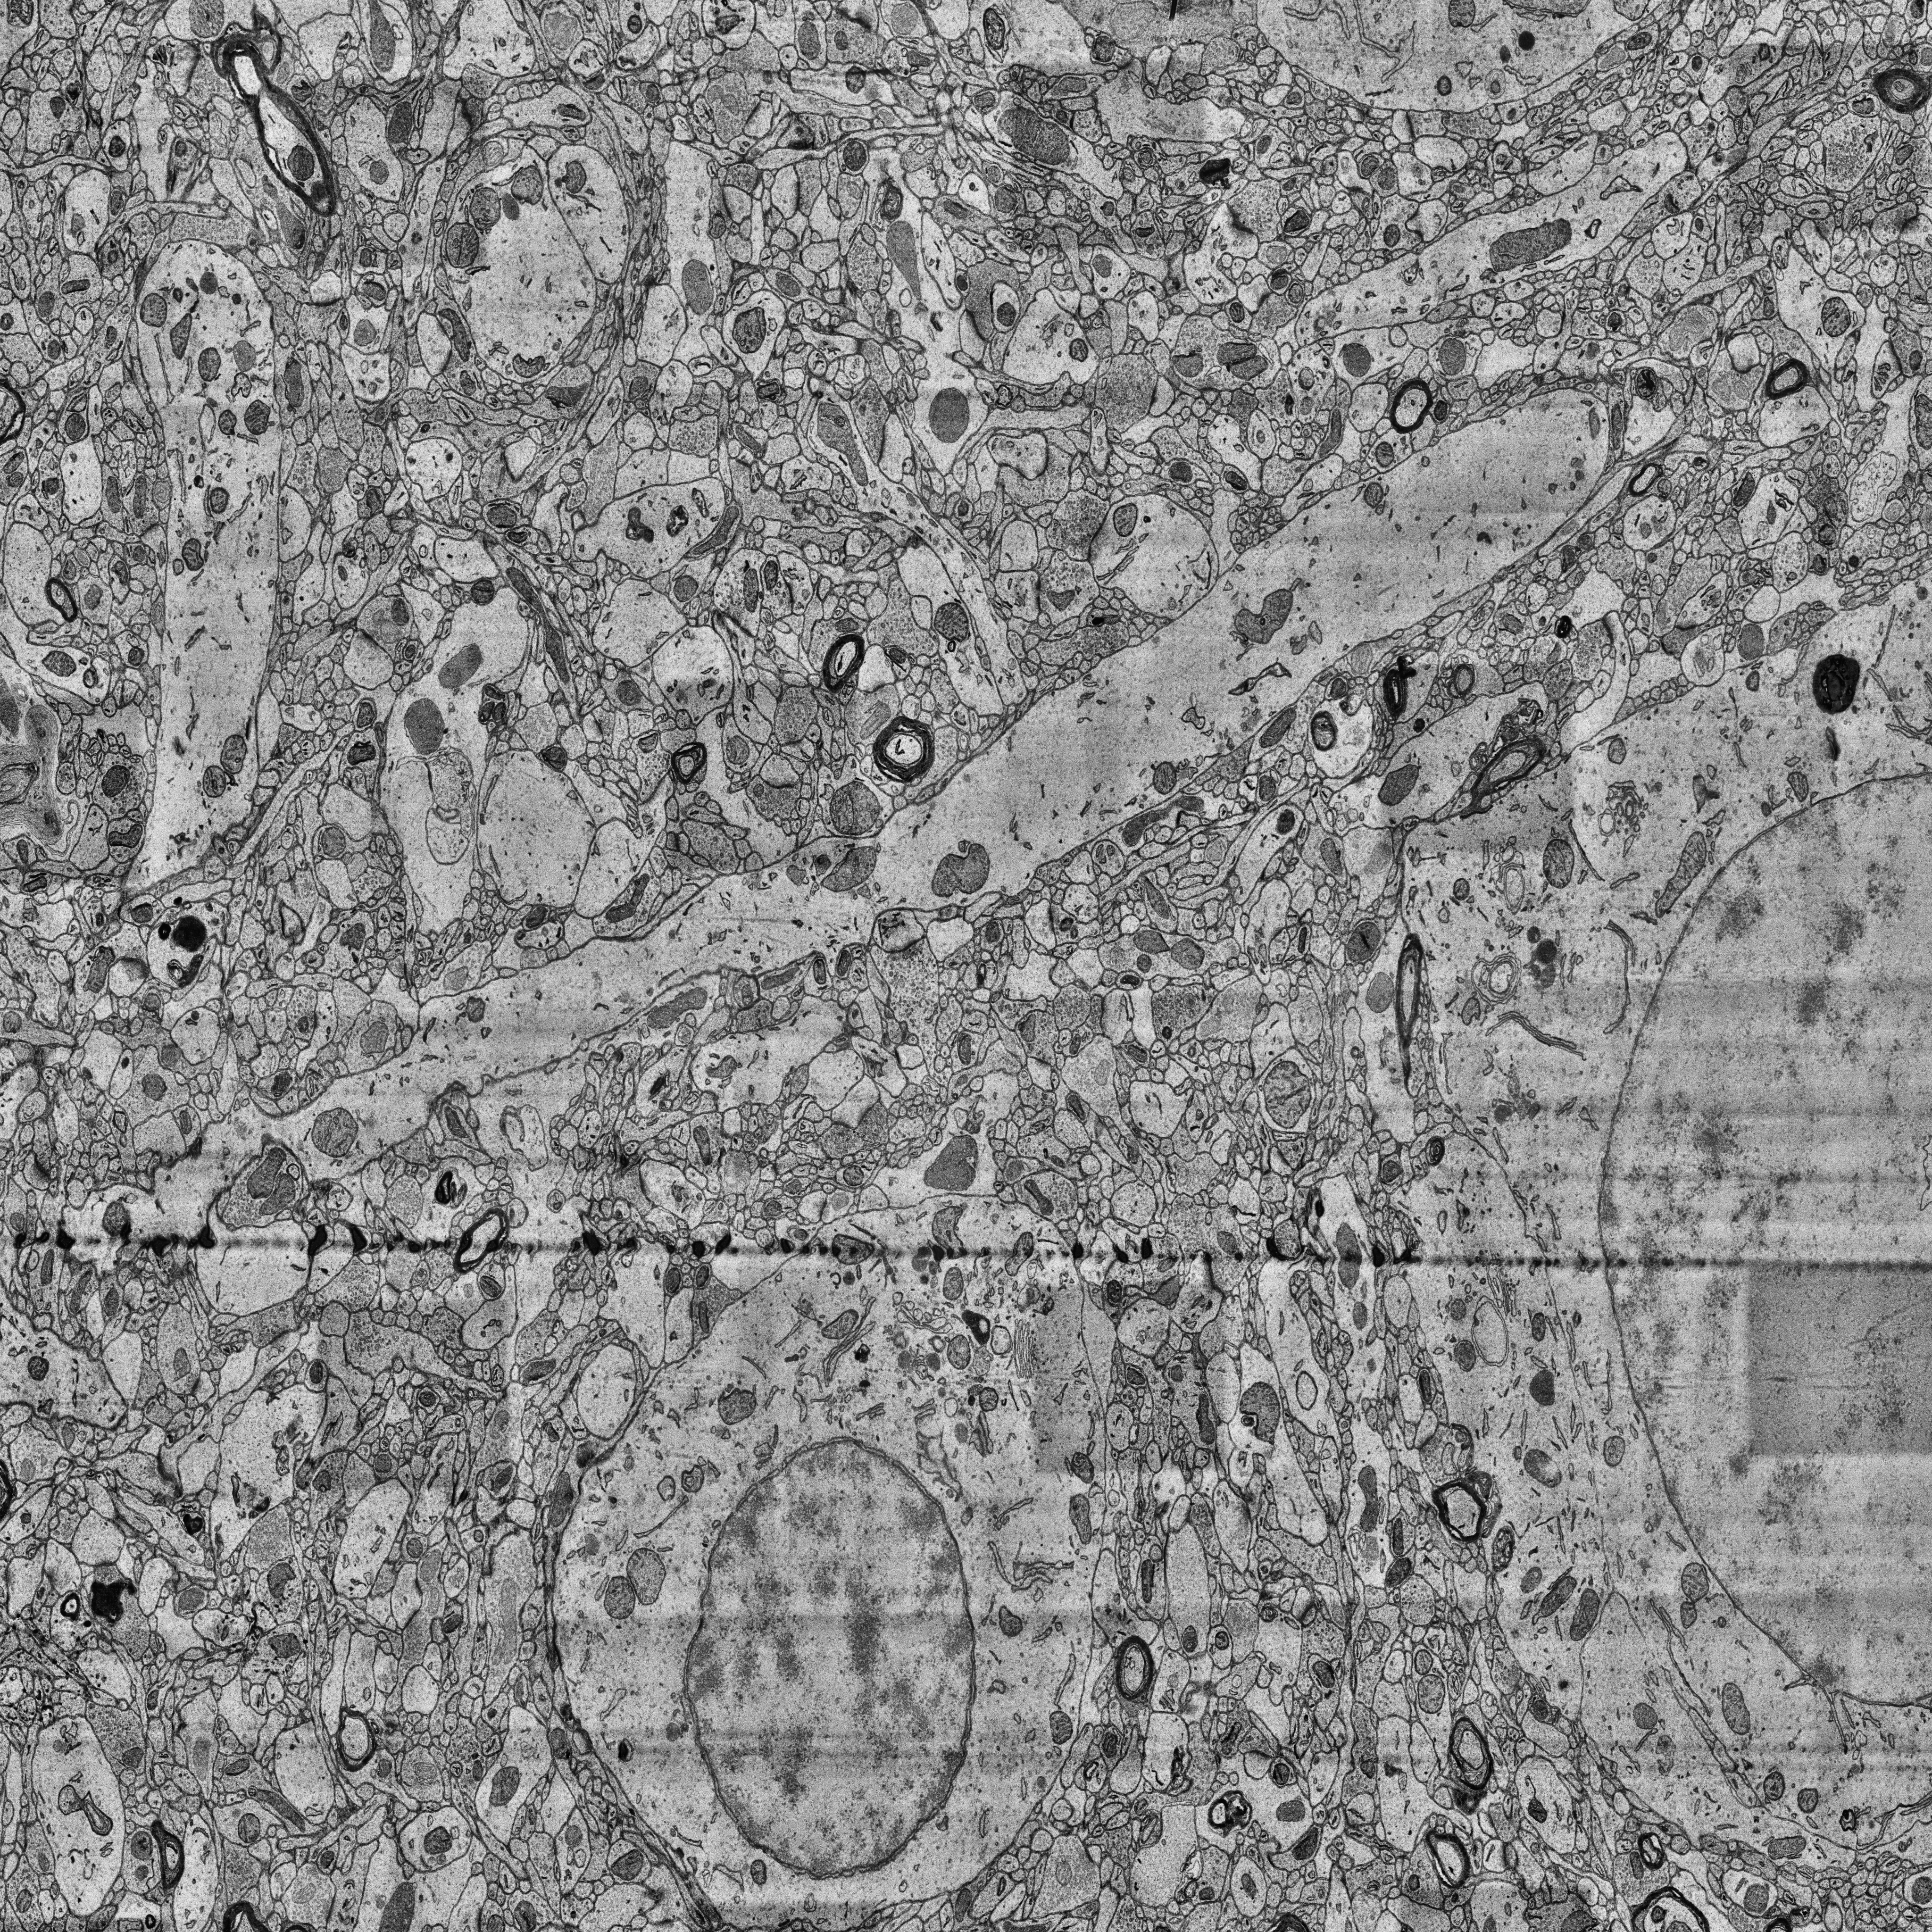
Electron microscopy slice of human cortex tissue
Slice depth (z): 357
Mitochondria instances in slice: 455